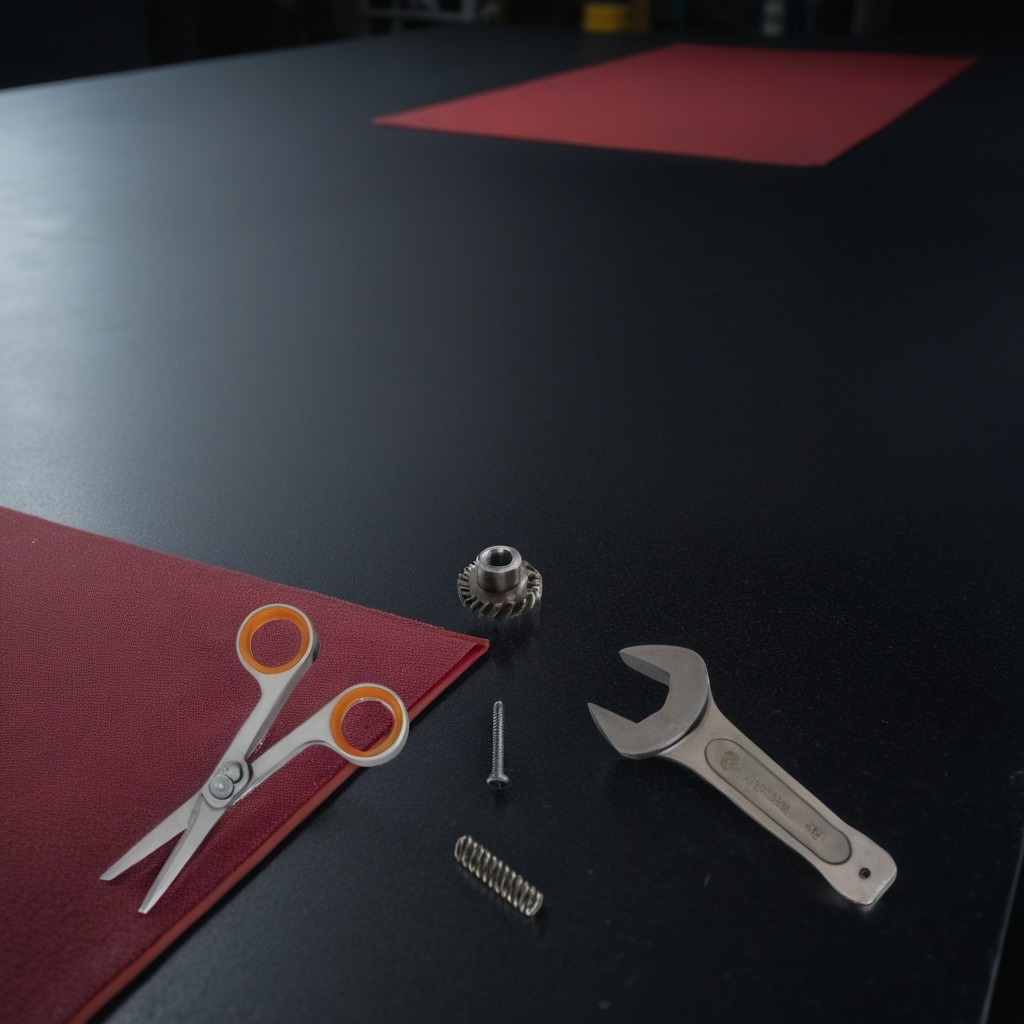
A steel gear with teeth, a metal machine screw, a coiled metal spring, a pair of scissors, and a wrench are lying on a clean granite tabletop covered with a red rubber mat inside a workshop at night dim ambient light soft shadows worn but beneath the mat